Question: I'm trying to make the boxes in view:
- - -
<URL>
I've been trying cell-spacing, vertical-align, border-spacing, and etc. but either I'm not understanding how to apply them or I've gone in a bad direction with the DOM.

Why in a codepen? I'm building a theme for Bootstrap 2.
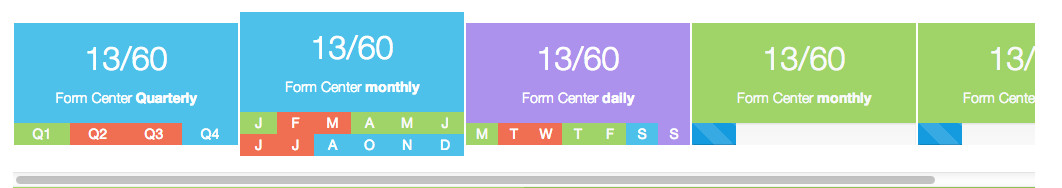
Answer: You have a padding applied to the 'td' elements, remove that and set 'vertical-align: top'.
<URL>
### CSS
'''
td {
padding: 0;
vertical-align: top;
}
'''